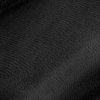
Atmospheric dust classification: not_dusty